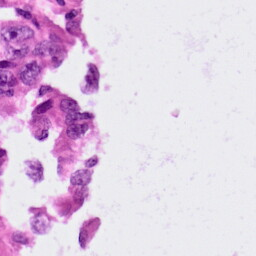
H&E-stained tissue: Lung